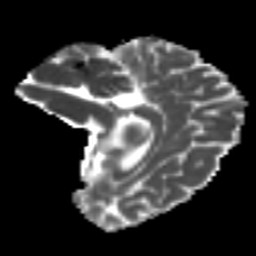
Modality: MD
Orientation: sagittal
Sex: female
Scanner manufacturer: ge
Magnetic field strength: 3 T
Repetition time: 7 s
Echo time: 0.08 s